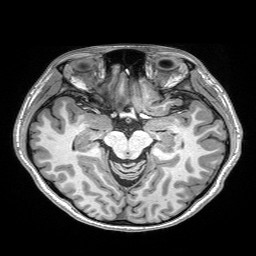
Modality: T1w
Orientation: coronal